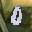
Label: 0